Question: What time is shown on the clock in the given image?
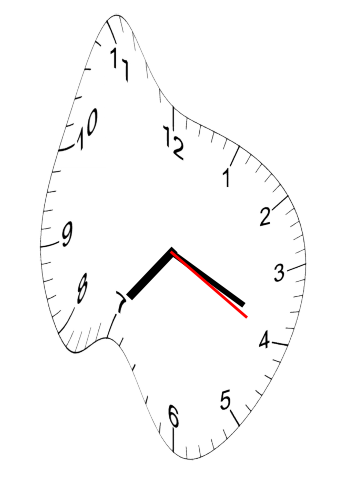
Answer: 07:19:20